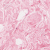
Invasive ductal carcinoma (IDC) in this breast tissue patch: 0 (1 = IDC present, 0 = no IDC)